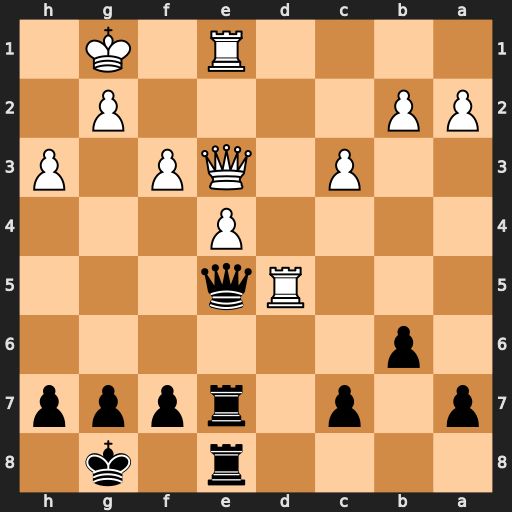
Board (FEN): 4r1k1/p1p1rppp/1p6/3Rq3/4P3/2P1QP1P/PP4P1/4R1K1
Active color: b
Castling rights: -
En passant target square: -
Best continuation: Qxd5 exd5 Rxe3 Rxe3 Rxe3